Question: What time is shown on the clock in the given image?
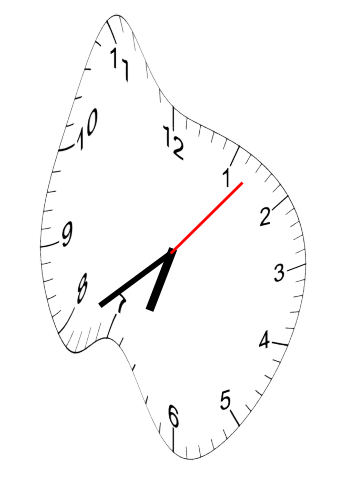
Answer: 06:39:07